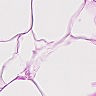
Metastatic tissue present: no